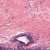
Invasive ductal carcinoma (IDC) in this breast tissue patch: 0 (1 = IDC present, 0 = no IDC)